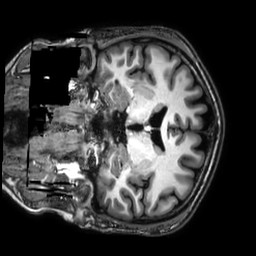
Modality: T1w
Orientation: coronal
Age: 29
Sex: male
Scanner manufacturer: philips
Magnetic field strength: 3 T
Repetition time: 0.008201 s
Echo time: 0.003756 s